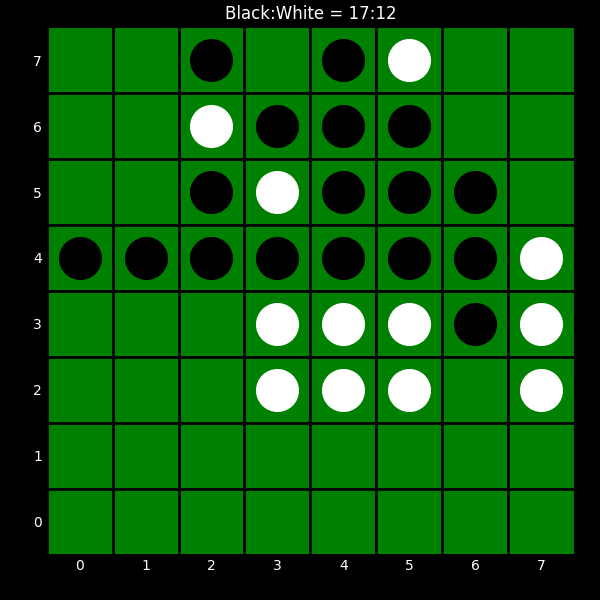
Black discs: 17
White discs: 12